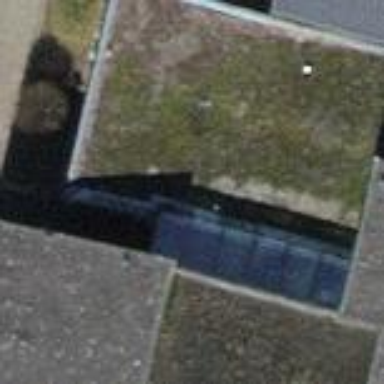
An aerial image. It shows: School building.